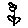
Label: flower